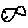
Label: fish